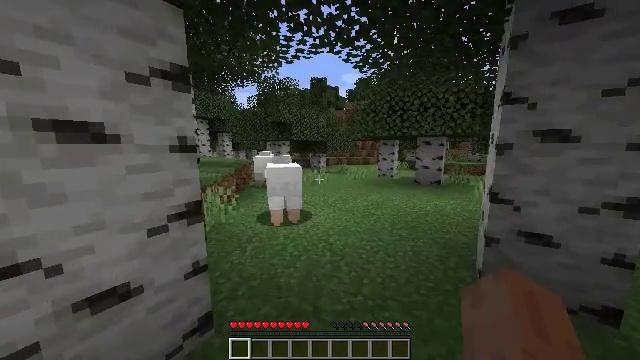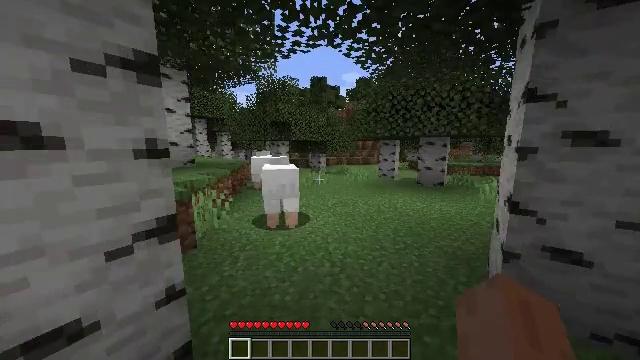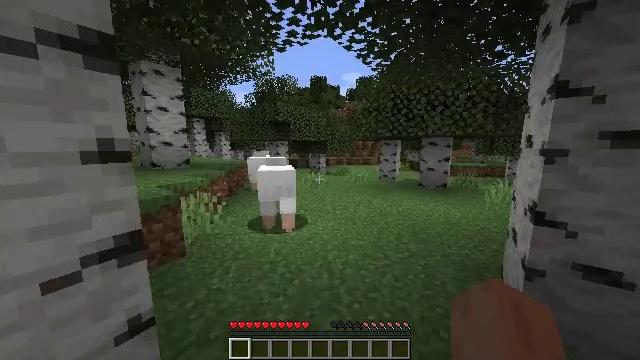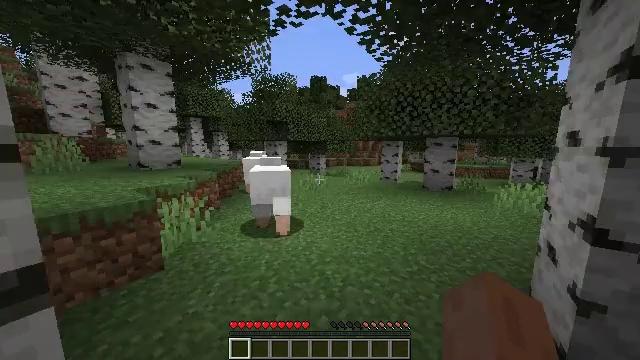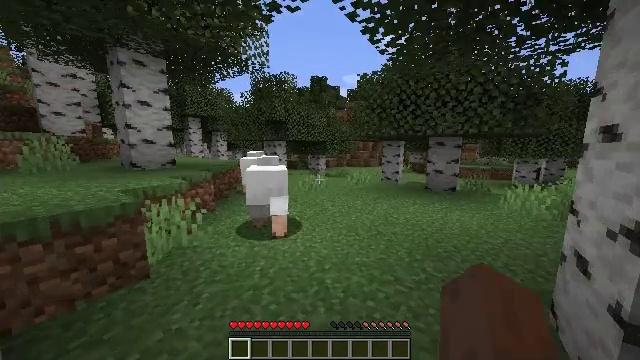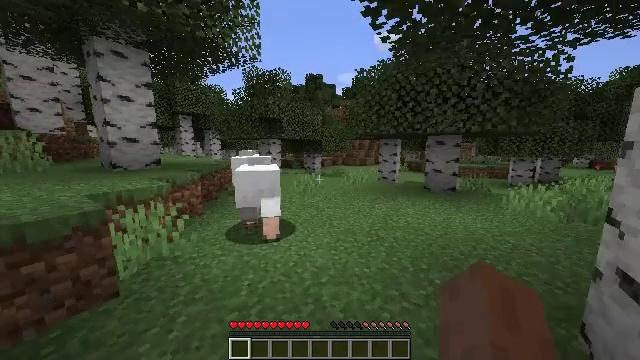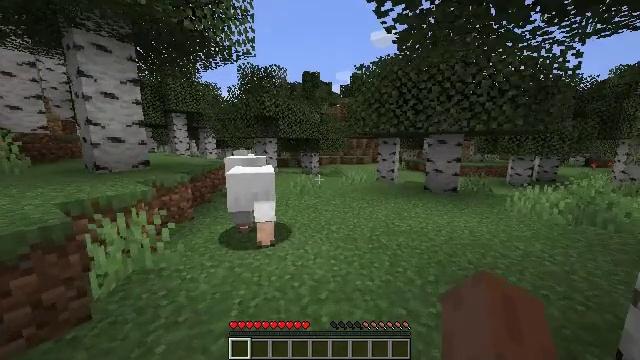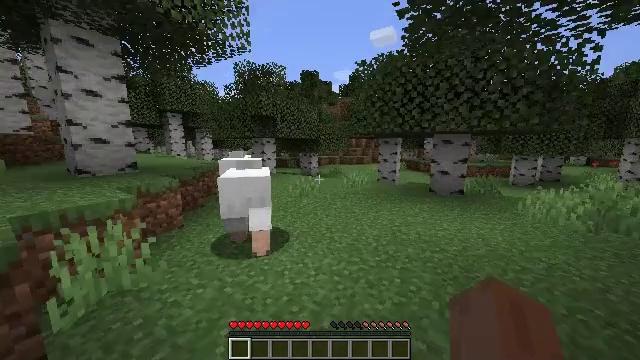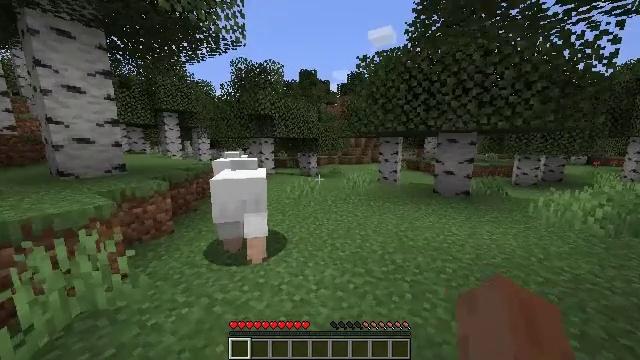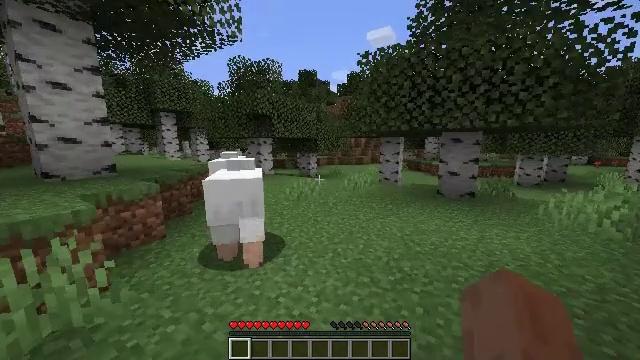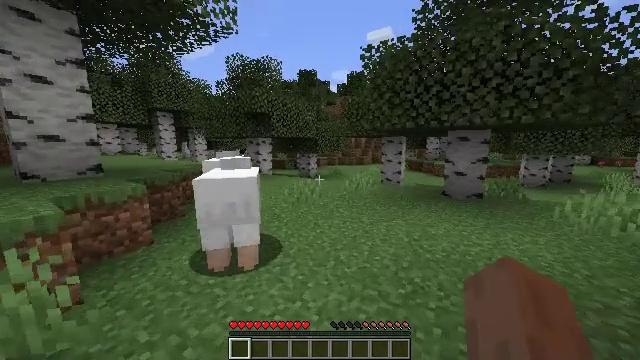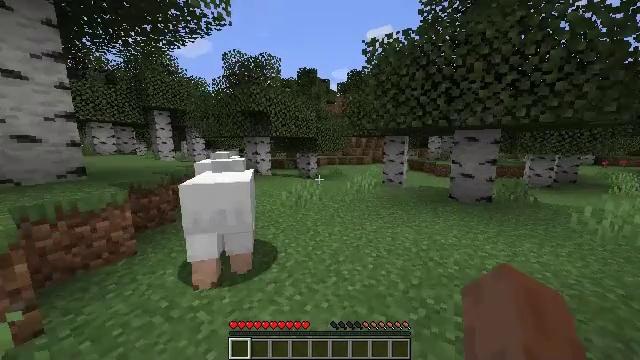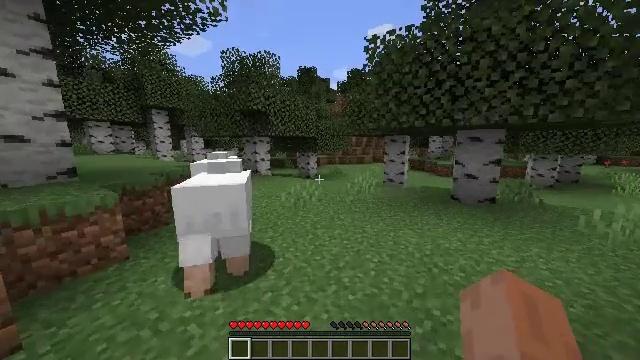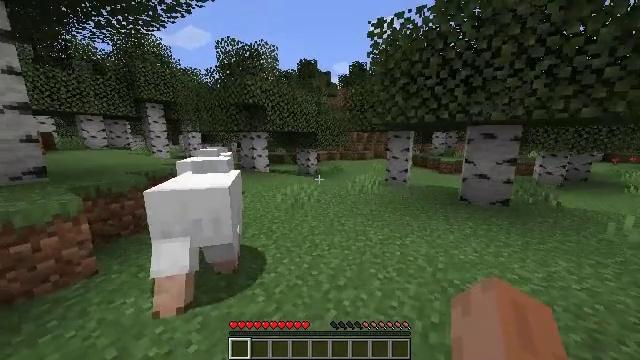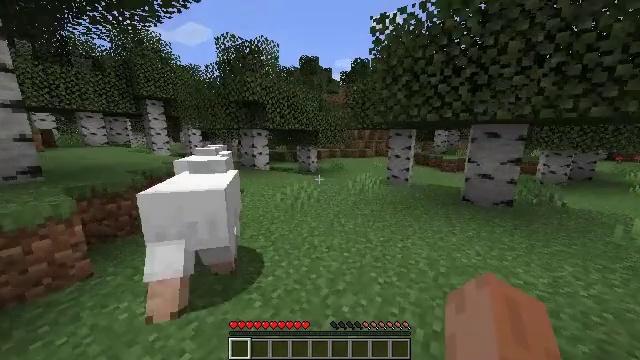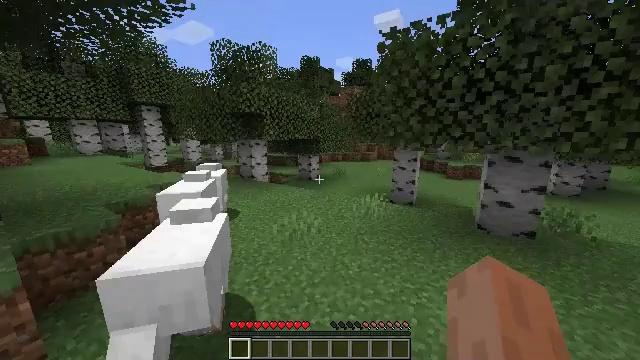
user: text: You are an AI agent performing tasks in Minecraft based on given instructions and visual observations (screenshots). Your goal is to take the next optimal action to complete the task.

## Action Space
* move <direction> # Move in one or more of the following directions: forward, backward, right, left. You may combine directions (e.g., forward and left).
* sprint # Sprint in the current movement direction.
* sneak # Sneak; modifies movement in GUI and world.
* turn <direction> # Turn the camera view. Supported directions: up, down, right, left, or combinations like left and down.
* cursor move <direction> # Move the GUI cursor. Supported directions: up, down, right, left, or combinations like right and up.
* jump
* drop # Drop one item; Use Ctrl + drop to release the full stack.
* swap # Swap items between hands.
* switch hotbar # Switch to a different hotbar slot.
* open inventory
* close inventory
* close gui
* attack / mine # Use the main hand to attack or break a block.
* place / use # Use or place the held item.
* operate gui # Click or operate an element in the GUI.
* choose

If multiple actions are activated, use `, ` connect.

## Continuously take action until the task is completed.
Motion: motion action
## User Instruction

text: Break the peony to collect it.
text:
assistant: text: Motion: move forward, sprint
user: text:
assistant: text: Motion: move forward, sprint
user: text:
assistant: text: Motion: move forward, sprint
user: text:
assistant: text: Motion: move forward, sprint
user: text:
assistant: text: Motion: move forward, sprint, turn right
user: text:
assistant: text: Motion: move forward, sprint
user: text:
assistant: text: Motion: move forward, sprint
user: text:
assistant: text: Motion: move forward, sprint
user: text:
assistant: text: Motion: move forward, sprint
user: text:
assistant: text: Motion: move forward, sprint
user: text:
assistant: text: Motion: move forward, sprint
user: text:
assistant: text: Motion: move forward, sprint
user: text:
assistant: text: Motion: move forward, sprint, turn down
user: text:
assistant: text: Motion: move forward, sprint, jump
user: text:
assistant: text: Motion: move forward, sprint, jump
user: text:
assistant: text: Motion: move forward, sprint, turn down, jump
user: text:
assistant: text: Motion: move forward, sprint, jump
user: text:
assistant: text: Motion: move forward, sprint, jump
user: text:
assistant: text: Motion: move forward, sprint, jump
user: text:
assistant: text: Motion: move forward, sprint, jump
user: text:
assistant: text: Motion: move forward, sprint, jump
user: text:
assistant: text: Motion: move forward, sprint, jump
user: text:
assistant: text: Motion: move forward, sprint, jump
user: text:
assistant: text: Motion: move forward, sprint, jump
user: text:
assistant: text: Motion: move forward, sprint, jump
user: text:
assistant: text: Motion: move forward, sprint, jump
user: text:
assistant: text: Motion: move forward, sprint, jump
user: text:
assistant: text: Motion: move forward, sprint, jump
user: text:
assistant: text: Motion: move forward, sprint, jump
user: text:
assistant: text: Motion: move forward, sprint, jump